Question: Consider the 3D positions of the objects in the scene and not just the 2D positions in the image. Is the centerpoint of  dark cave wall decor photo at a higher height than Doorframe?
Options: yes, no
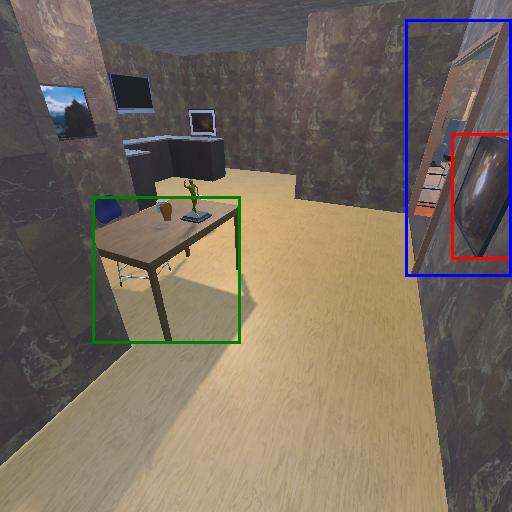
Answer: yes